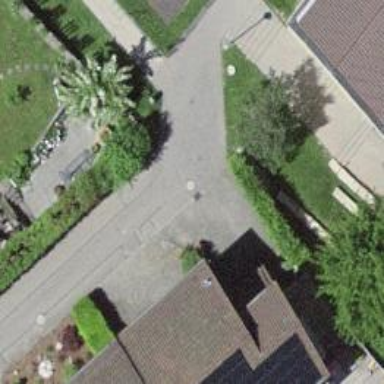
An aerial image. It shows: Smooth asphalt road in residential area.